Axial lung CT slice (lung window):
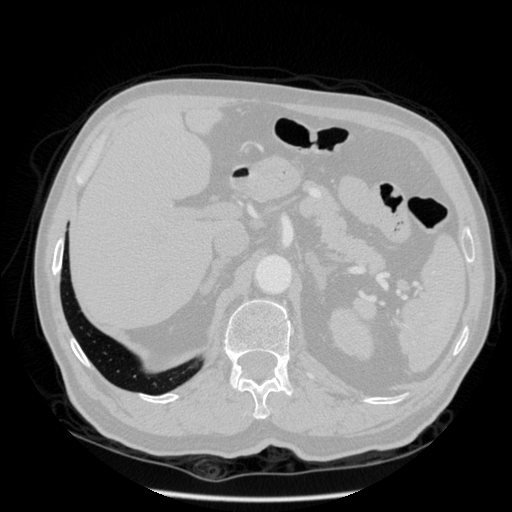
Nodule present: no